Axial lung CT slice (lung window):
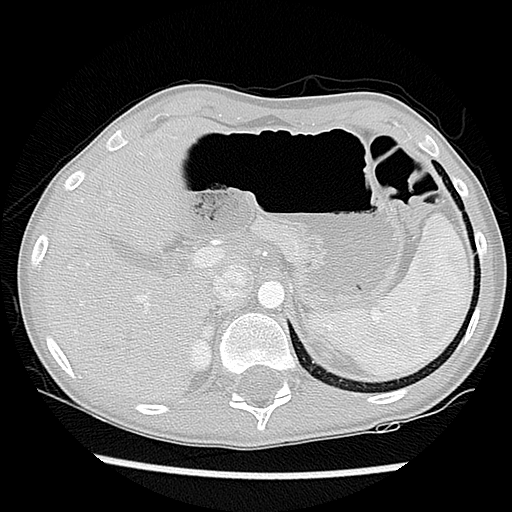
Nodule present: no